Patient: sex M, age 66
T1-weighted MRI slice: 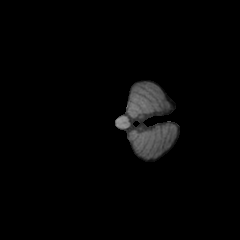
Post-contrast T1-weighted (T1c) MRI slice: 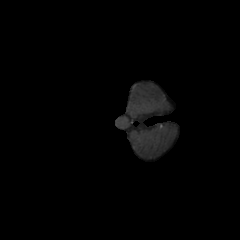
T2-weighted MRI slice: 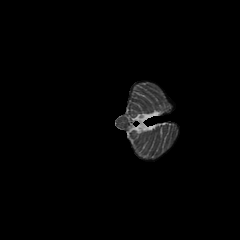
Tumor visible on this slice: no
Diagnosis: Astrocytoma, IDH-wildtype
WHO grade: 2